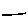
Label: line